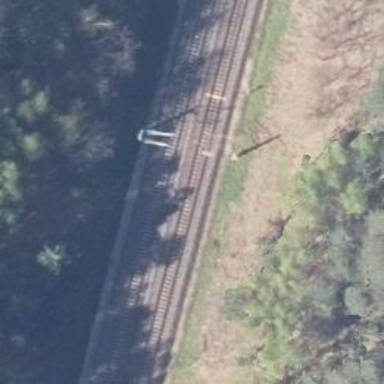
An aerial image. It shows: Milestone along the railway with catenary mast.